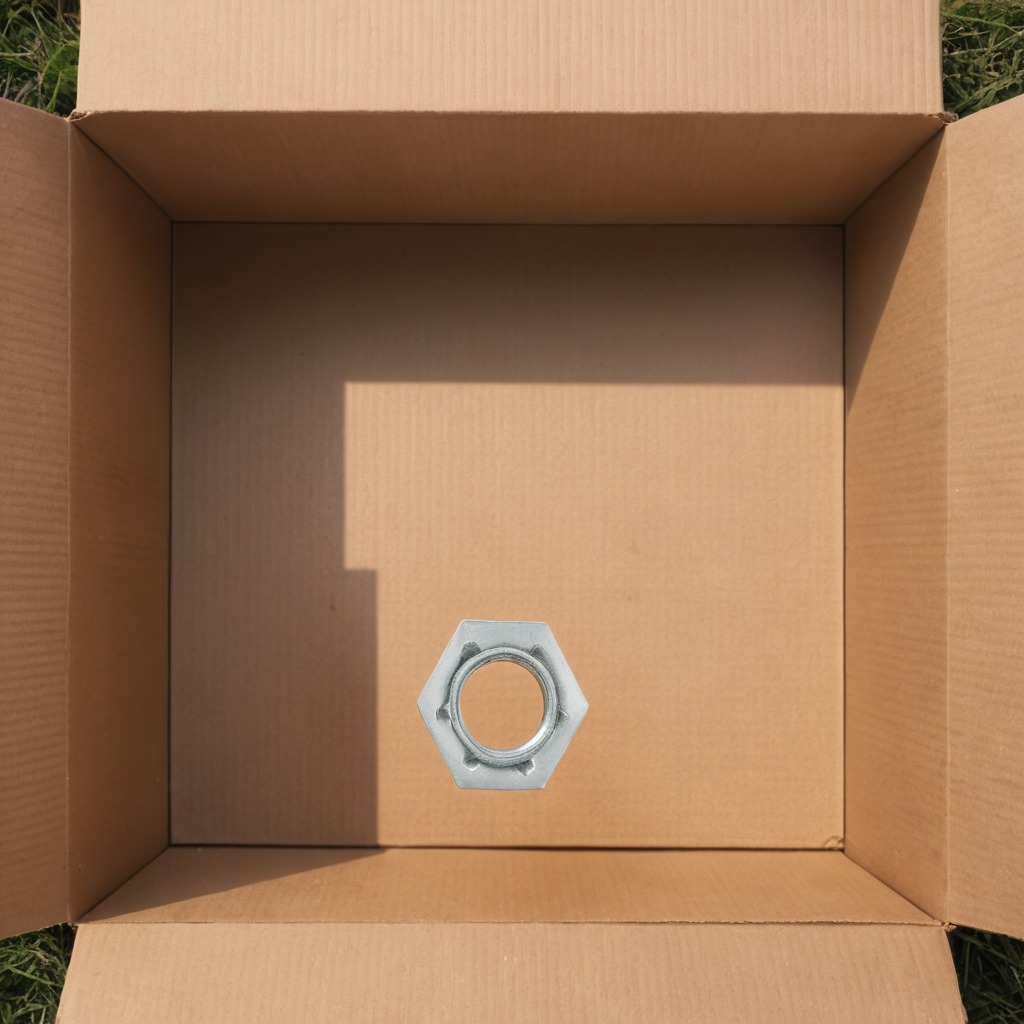
A metal nut is lying on the cardboard box surface.